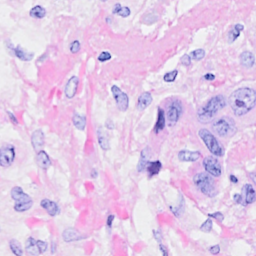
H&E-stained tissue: Breast